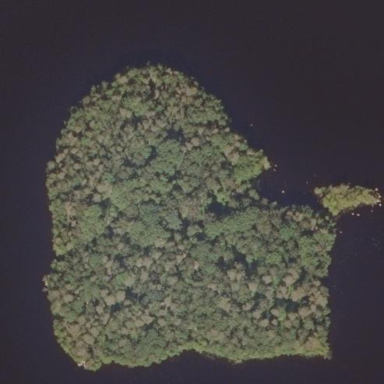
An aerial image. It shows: Islet covered with forest.